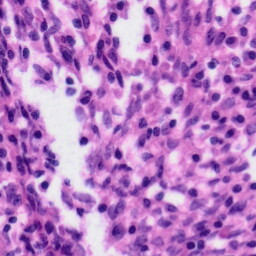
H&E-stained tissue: Tonsil